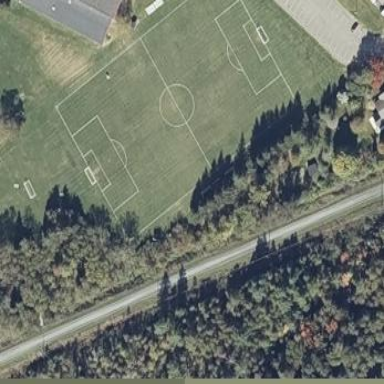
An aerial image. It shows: Grass pitch designated for soccer.